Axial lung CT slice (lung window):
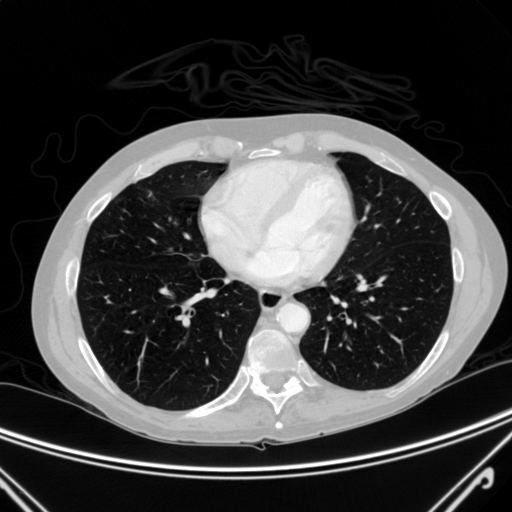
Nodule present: yes
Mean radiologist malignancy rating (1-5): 3